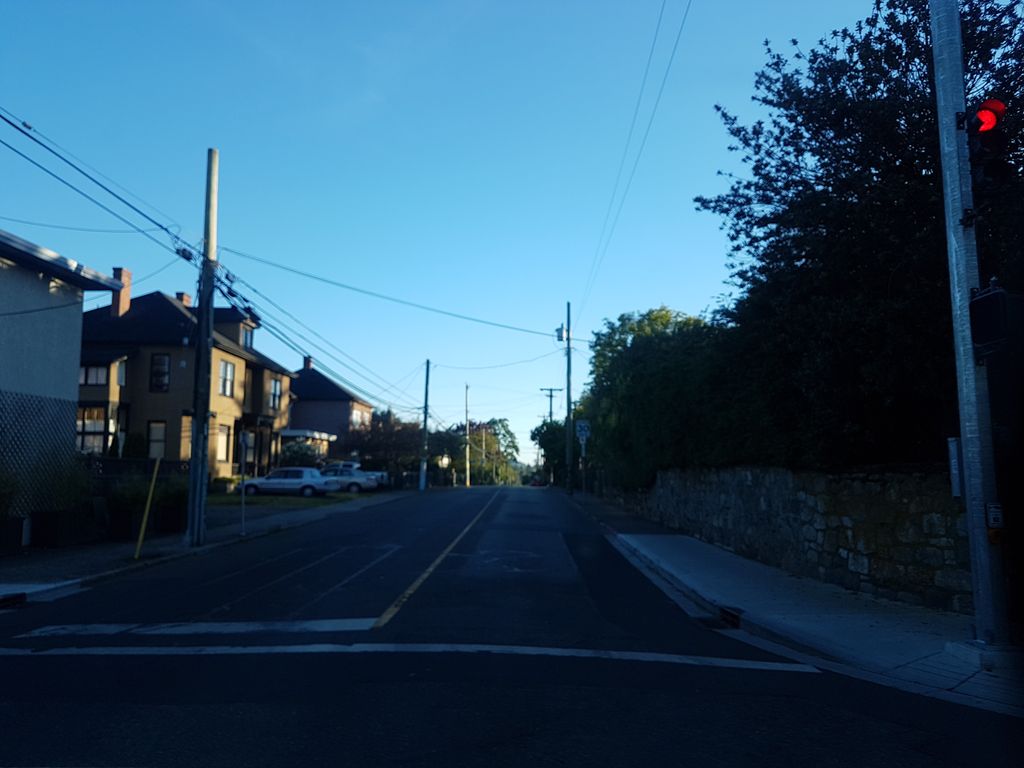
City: victoria